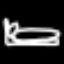
Label: bed